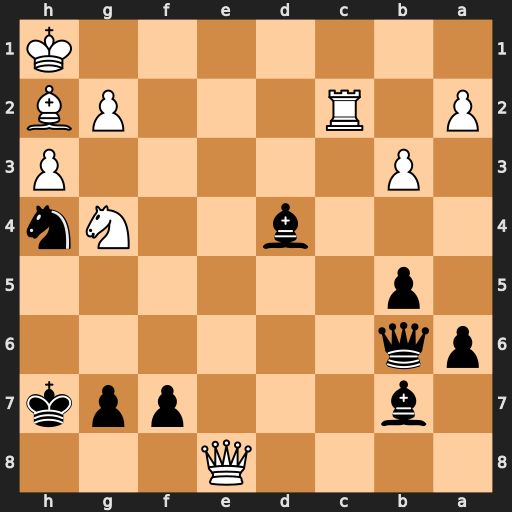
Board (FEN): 4Q3/1b3ppk/pq6/1p6/3b2Nn/1P5P/P1R3PB/7K
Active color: b
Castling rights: -
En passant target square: -
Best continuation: Qg6 Qe1 Qxc2